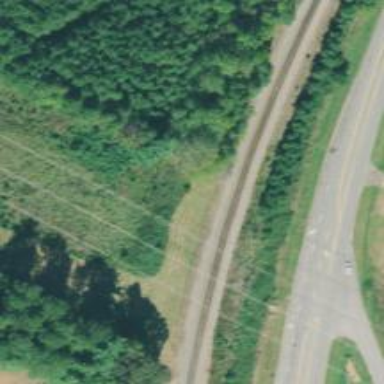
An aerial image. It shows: Railway track.